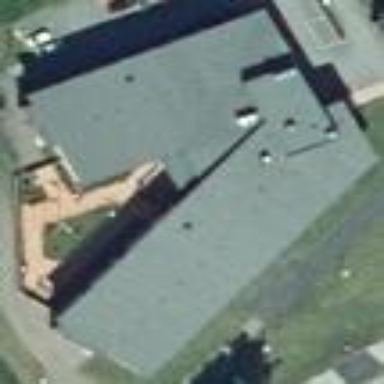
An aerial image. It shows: Nursing home building.